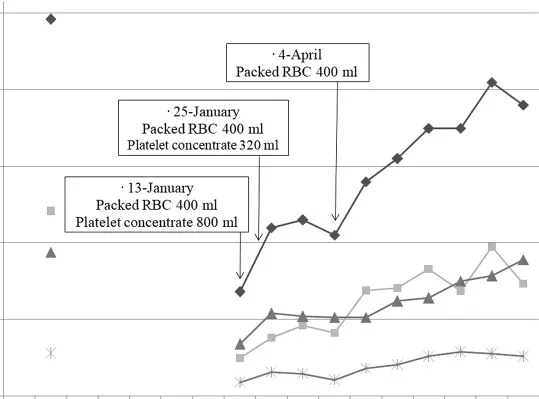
Changes in the laboratory results of the patient with acute radiation syndrome.
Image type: chart (chart)